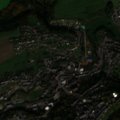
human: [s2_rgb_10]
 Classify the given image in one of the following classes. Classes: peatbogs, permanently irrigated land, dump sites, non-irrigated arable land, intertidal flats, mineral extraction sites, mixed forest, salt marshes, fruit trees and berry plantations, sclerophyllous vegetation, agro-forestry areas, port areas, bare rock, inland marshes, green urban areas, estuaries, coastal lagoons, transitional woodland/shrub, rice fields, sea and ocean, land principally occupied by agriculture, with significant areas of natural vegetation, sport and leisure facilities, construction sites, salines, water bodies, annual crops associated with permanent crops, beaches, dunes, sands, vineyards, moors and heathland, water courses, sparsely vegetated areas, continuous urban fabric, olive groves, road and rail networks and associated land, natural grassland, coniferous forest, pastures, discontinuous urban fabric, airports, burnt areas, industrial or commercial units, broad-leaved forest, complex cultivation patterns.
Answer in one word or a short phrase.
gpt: discontinuous urban fabric, non-irrigated arable land, pastures, broad-leaved forest, mixed forest